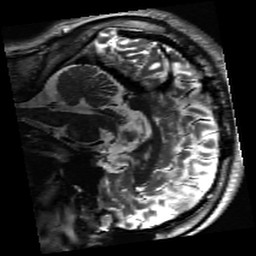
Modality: inplaneT2
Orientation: sagittal